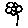
Label: flower